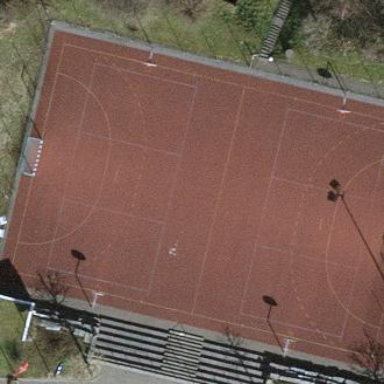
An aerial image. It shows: Multi-sport pitch with tartan surface for leisure activities.